Aerial crown-view tile of a tropical tree (Barro Colorado Island, Panama), acquired 20240716:
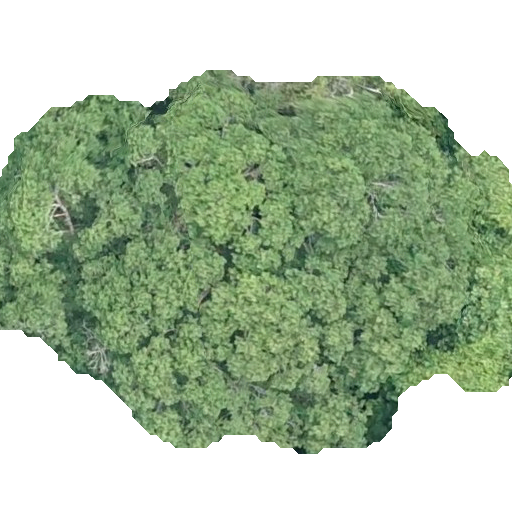
Species: Calophyllum longifolium
GBIF accepted scientific name: Calophyllum longifolium
Crown area: 257.494 m²